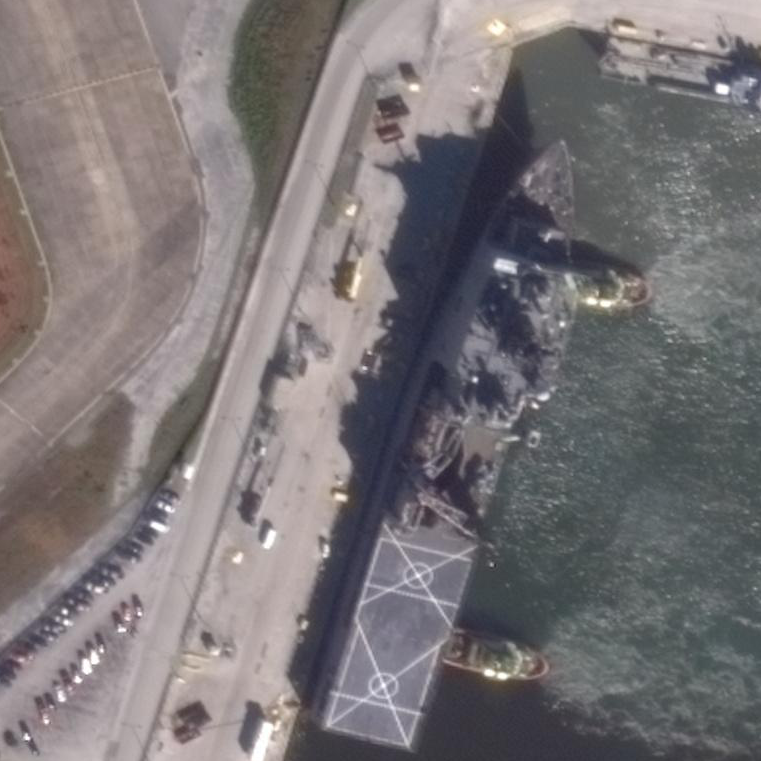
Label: combat